Question: For example, I have a userControl that I want a user to be able to "Select".
Here is the code I'm using:
'''
private void ptbImage_Click(object sender, EventArgs e)
{
SelectControl();
}
private void SelectControl()
{
this.BackColor = Color.FromArgb(235, 243, 253);
}
'''
If I have many controls inside of this user control things get messy soon! :P Is there a to globally wrap around every control? Like a Click event for everything inside the control. If there isn't I'll just manually create a click even for every control to globally capture input. Thanks!

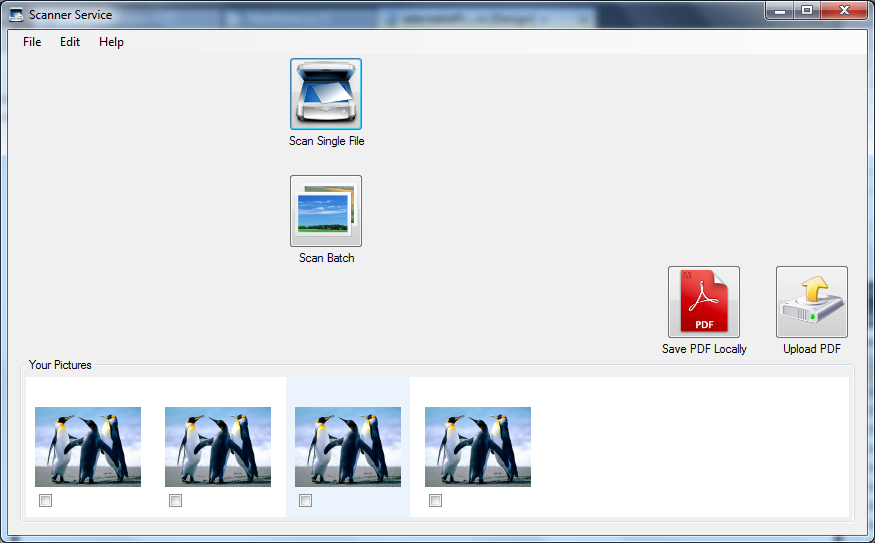
Answer: Yes...
You can link the event of each control to the same event method, like this:
'''
ptbImage1.Click += new System.EventHandler(ptbImage_Click);
ptbImage2.Click += new System.EventHandler(ptbImage_Click);
ptbImage3.Click += new System.EventHandler(ptbImage_Click);
'''
etc..